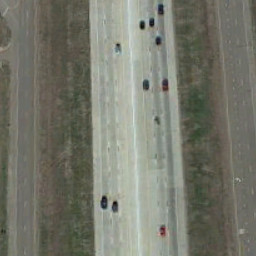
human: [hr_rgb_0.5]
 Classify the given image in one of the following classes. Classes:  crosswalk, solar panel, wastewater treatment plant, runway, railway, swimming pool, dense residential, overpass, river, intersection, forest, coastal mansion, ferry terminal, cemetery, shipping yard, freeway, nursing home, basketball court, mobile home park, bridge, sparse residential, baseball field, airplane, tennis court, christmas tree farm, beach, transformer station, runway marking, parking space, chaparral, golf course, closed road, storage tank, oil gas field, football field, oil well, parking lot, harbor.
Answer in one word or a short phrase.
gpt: freeway